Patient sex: F
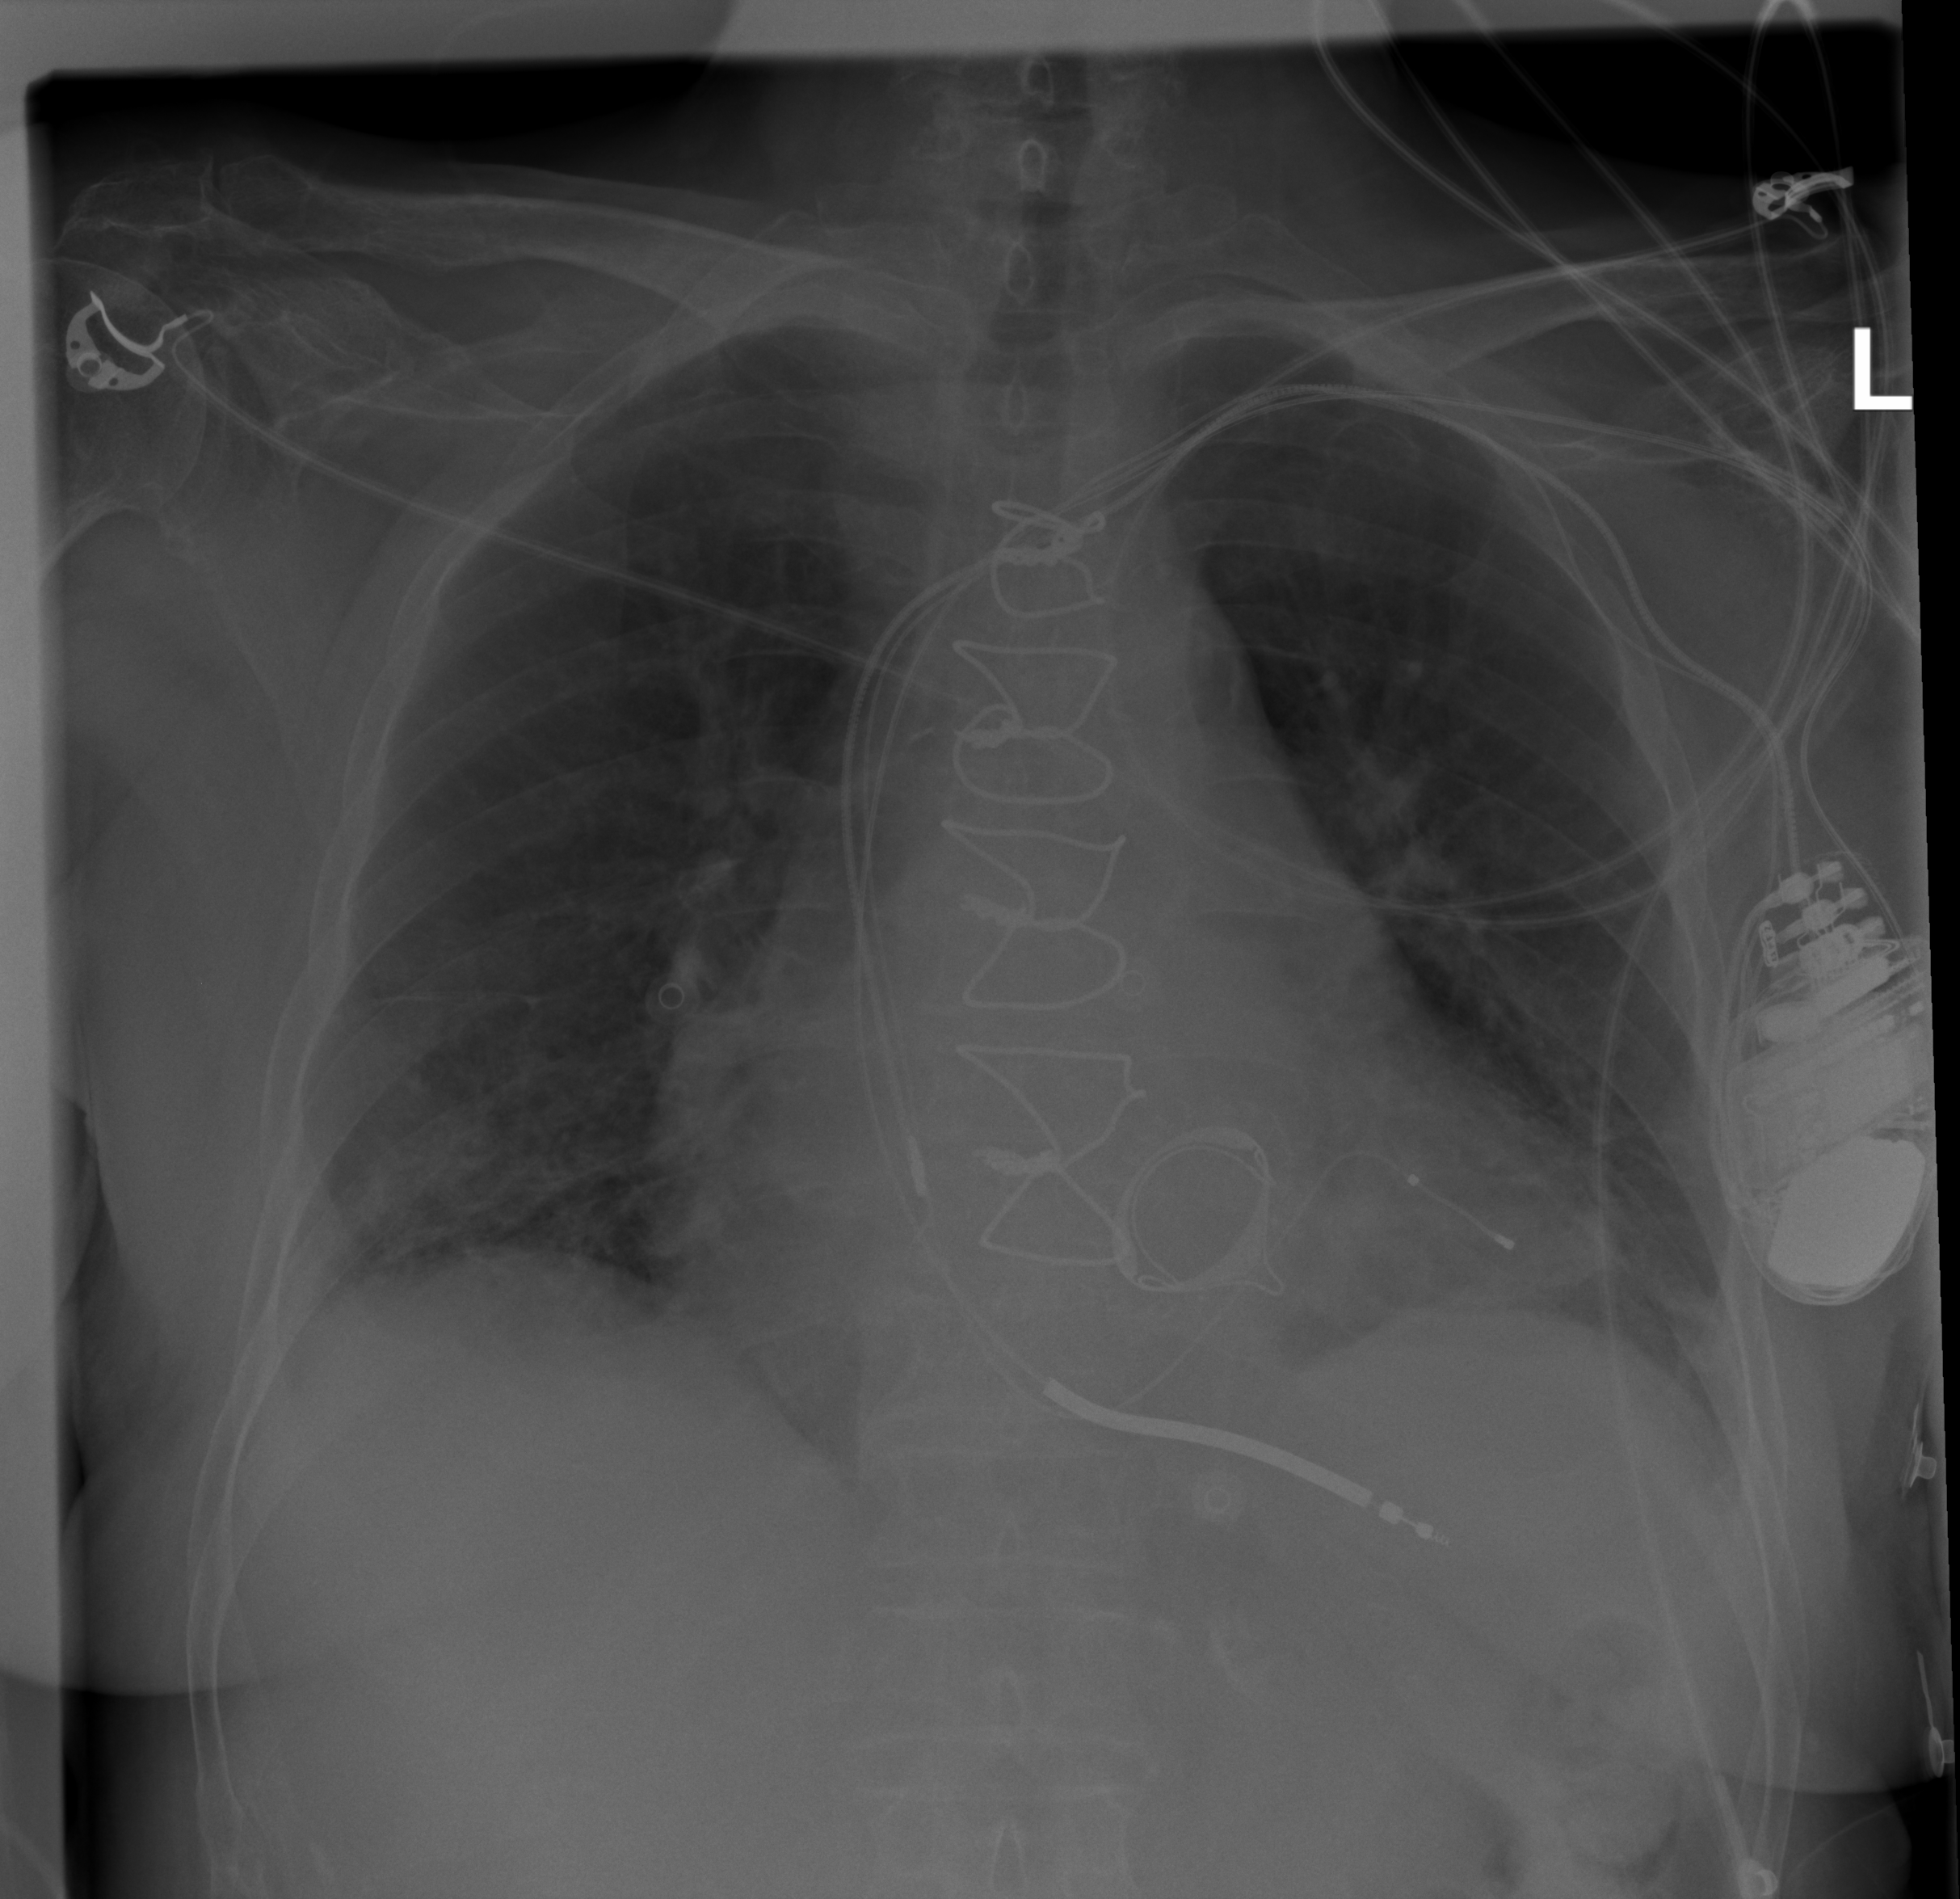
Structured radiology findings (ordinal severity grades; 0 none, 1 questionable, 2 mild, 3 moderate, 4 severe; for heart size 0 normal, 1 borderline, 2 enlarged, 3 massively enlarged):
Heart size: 2
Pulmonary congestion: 0
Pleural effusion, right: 2
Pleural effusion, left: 2
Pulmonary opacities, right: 2
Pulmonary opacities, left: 2
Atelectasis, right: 2
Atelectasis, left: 2